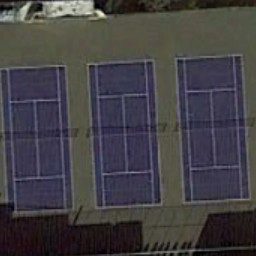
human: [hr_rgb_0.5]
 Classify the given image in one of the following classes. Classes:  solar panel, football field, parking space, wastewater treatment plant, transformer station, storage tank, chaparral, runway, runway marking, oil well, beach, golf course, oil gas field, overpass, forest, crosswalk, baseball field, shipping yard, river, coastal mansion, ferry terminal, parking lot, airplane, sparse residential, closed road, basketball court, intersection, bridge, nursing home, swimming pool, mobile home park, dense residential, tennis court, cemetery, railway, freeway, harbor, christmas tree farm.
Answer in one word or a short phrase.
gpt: tennis court